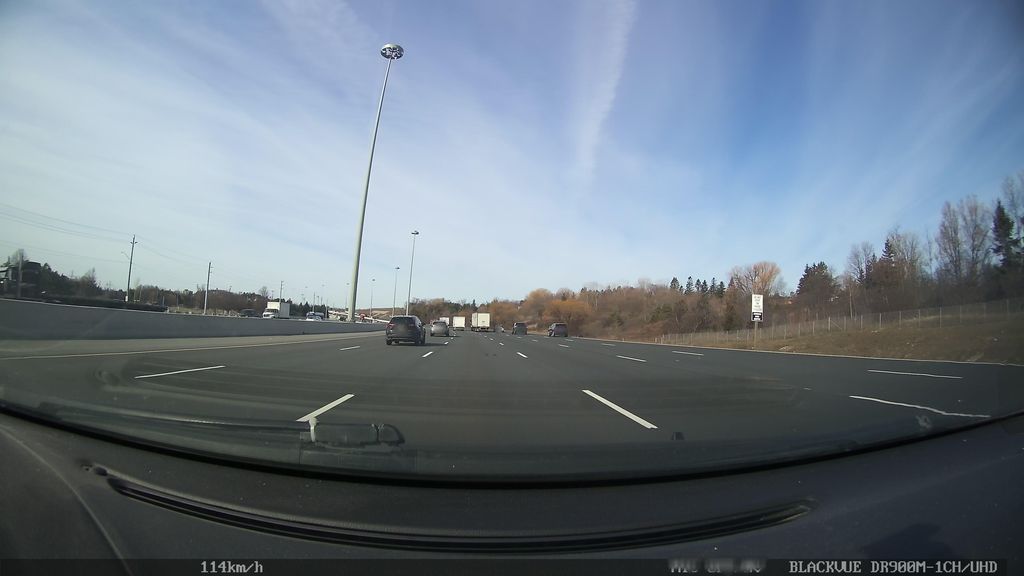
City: kitchener-waterloo